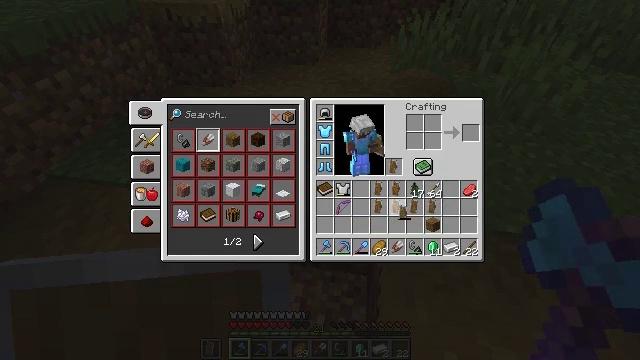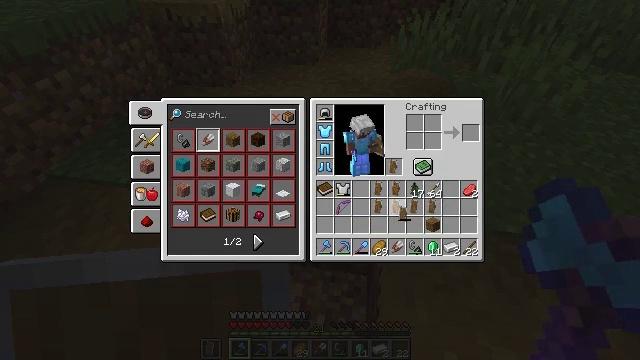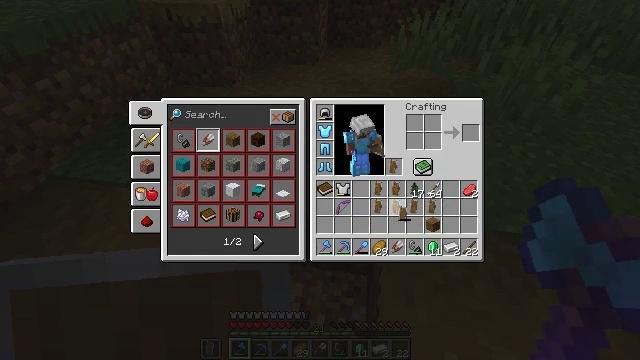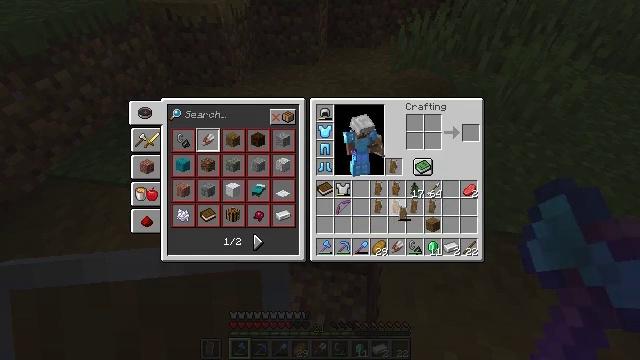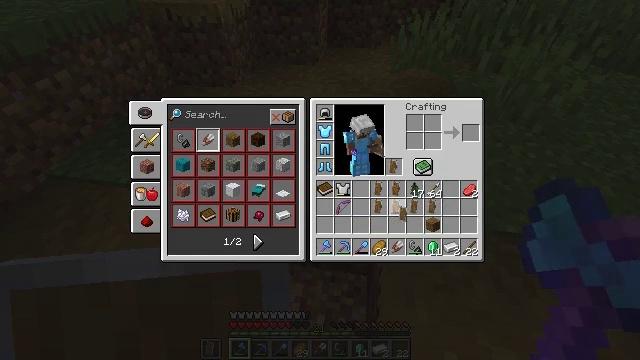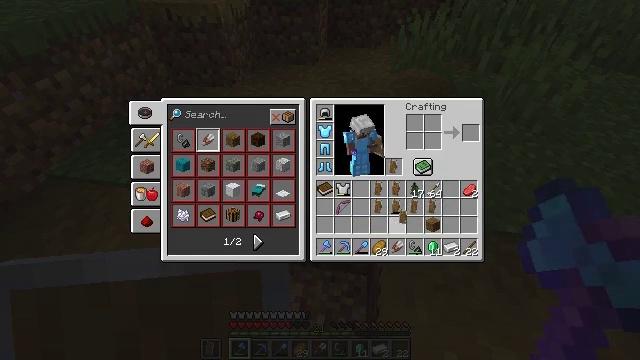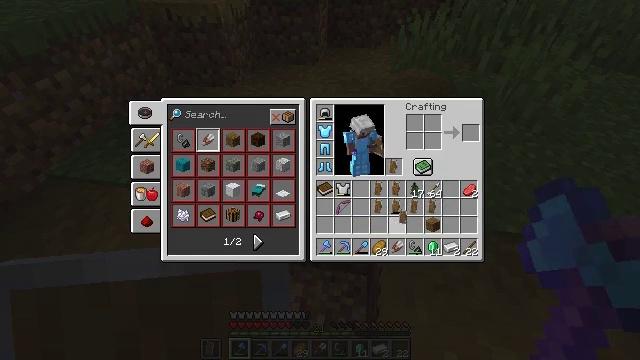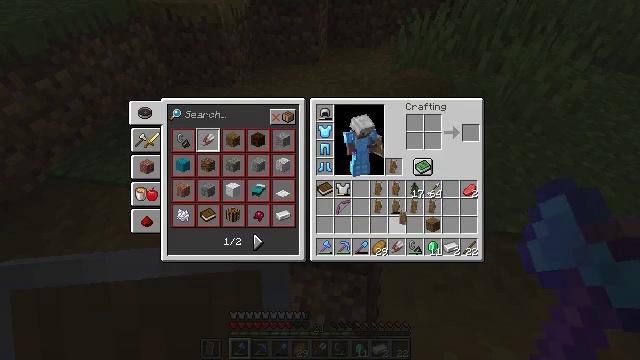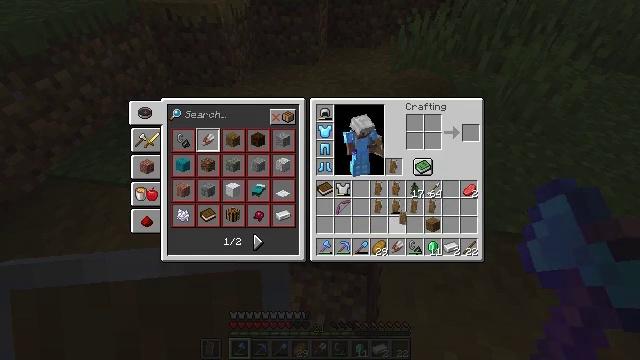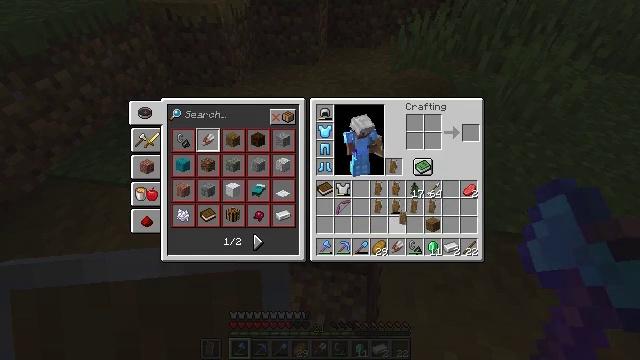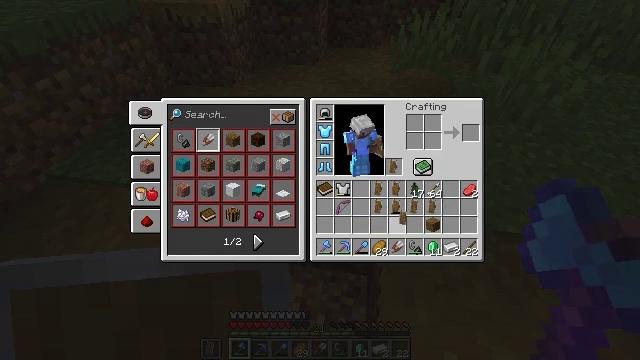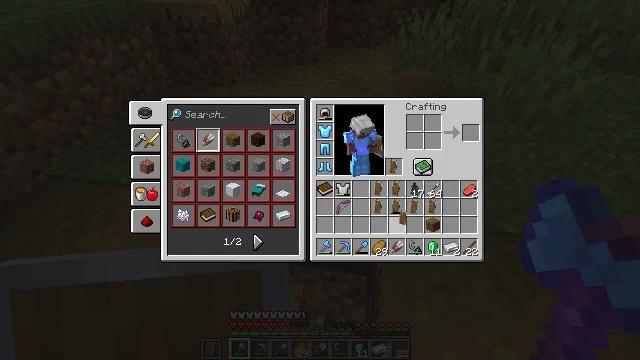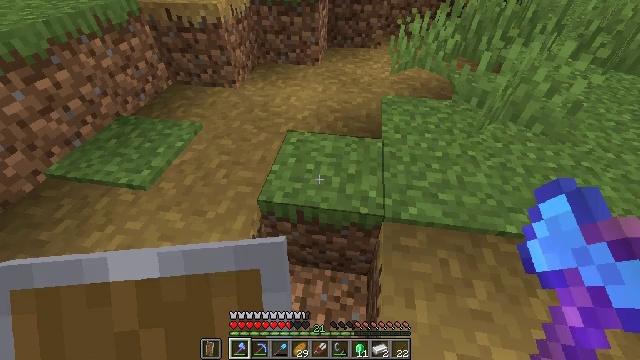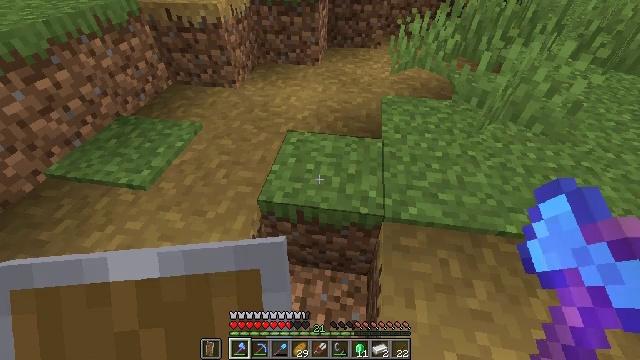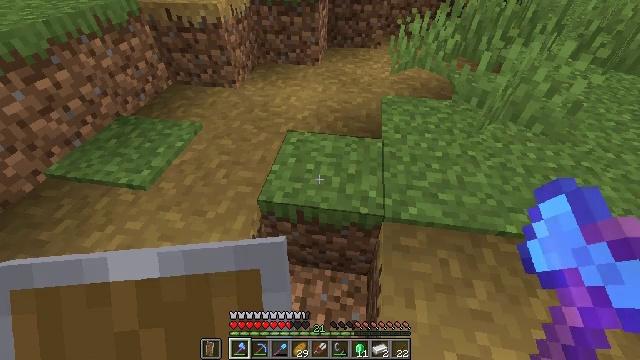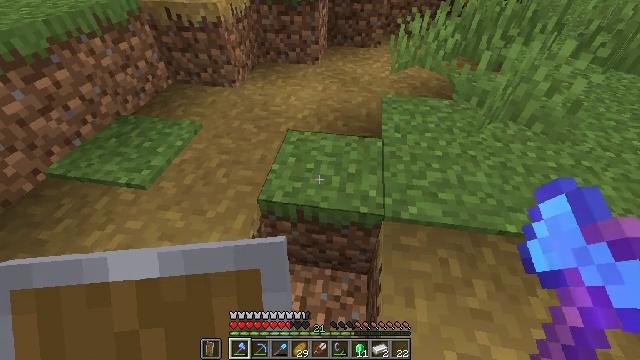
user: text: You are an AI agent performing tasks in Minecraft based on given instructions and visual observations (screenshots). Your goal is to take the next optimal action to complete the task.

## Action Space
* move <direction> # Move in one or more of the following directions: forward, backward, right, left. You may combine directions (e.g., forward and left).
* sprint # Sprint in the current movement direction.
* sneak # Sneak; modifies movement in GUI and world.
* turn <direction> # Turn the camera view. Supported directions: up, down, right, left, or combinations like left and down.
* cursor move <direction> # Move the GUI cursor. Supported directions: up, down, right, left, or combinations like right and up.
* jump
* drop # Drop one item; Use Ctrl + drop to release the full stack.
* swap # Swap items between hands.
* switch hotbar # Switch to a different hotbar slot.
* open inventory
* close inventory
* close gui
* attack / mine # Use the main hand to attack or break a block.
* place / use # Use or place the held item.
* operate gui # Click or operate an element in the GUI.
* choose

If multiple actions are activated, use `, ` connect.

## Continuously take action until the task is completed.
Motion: motion action
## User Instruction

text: Remove a shield from the inventory.
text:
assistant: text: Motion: operate gui
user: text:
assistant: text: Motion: operate gui
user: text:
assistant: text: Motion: operate gui
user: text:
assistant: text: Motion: no_op
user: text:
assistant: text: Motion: no_op
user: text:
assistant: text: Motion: no_op
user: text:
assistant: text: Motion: no_op
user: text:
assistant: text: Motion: no_op
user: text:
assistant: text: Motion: no_op
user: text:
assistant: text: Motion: no_op
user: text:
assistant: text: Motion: no_op
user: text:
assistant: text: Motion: no_op
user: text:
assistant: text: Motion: no_op
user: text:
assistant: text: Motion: no_op
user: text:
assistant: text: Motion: no_op
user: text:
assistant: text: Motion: no_op
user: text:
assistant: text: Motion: no_op
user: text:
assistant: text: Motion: no_op
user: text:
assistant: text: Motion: move back
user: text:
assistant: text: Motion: move back
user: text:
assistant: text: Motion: move back
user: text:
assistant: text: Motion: move back
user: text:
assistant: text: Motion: move back
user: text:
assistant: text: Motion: no_op
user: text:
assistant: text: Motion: no_op
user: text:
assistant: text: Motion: no_op
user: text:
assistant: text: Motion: no_op
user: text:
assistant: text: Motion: turn up
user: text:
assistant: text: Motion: turn right and up
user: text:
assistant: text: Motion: no_op